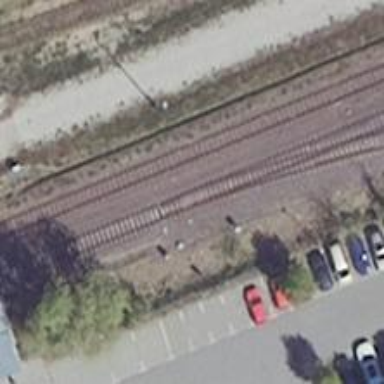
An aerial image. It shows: Railway switch.